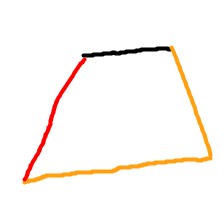
Shape: trapezoid